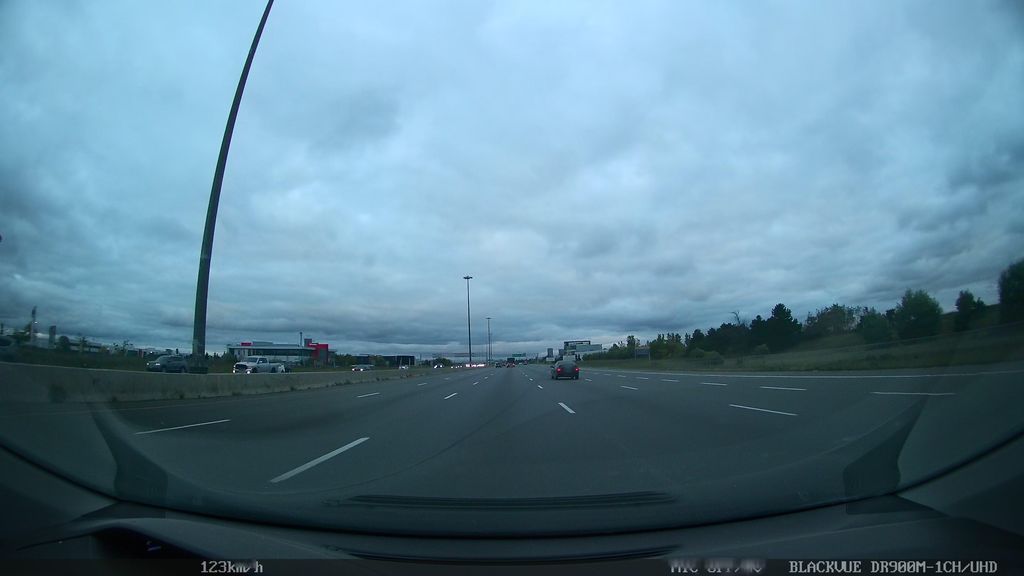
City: toronto